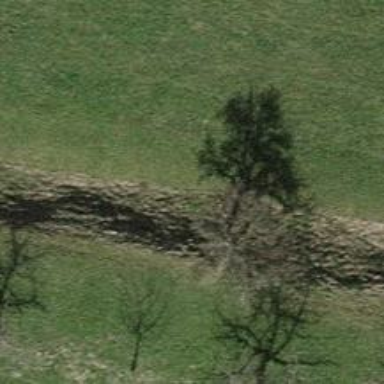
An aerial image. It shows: Single tag "natural: tree."